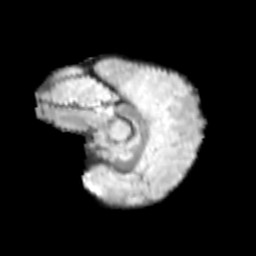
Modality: T2w
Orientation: sagittal
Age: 9
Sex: female
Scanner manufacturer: siemens
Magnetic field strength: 3 T
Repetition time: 3.8 s
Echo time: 0.07 s